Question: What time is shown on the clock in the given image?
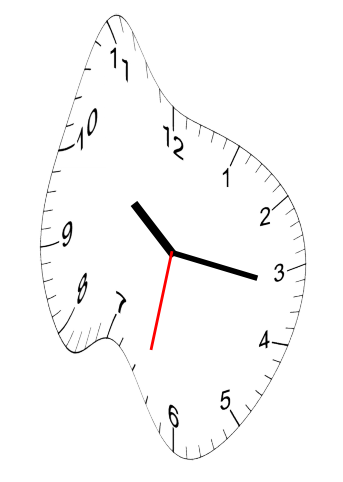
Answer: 10:16:32